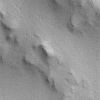
Atmospheric dust classification: not_dusty